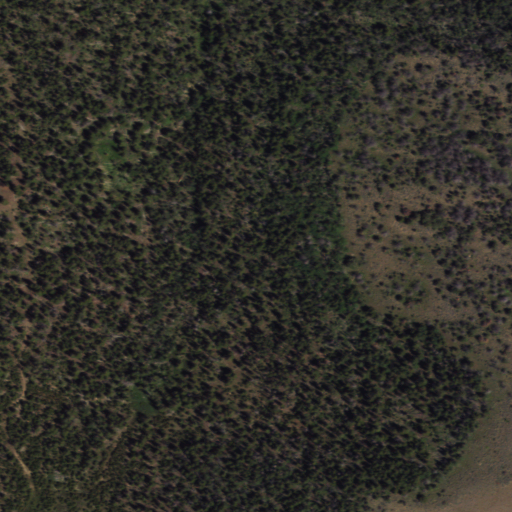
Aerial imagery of mountain in Wyoming named Whiskey Peak containing evergreen forest and shrub